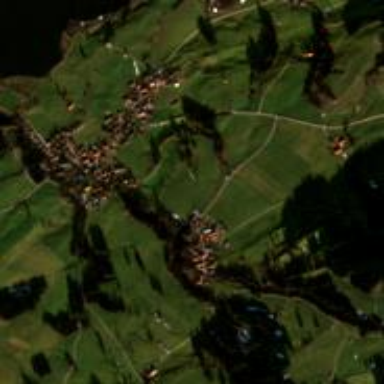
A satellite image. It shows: Small hamlet.